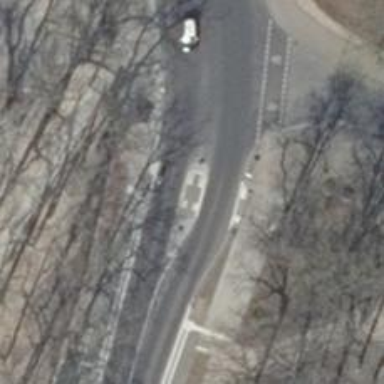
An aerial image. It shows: Unmarked crossing with pedestrian island.